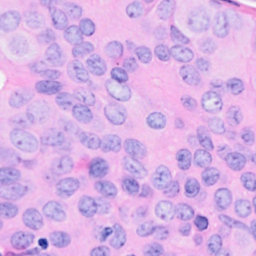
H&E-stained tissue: Breast